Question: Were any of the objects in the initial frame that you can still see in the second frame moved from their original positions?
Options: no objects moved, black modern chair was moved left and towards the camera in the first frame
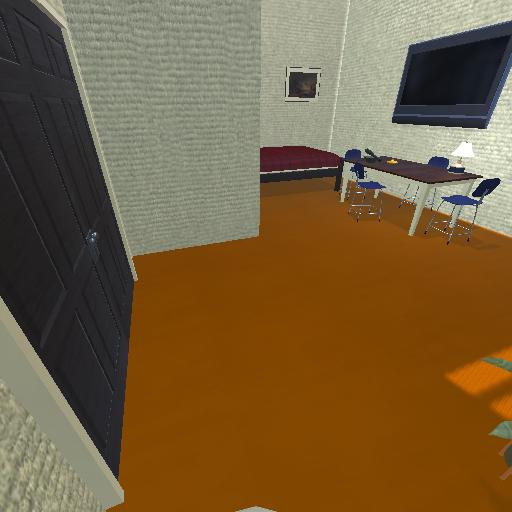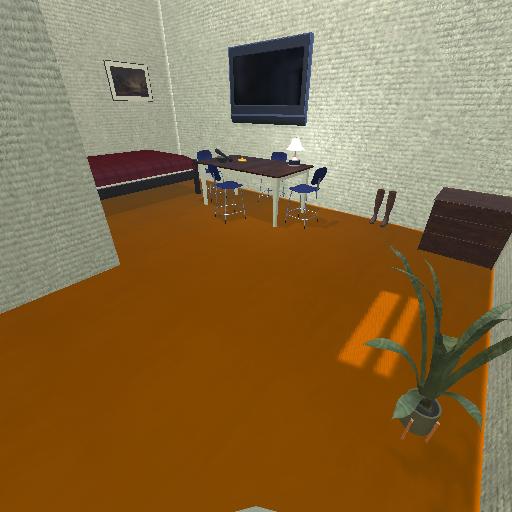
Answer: no objects moved